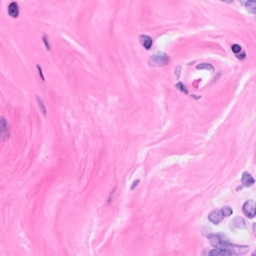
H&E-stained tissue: Breast